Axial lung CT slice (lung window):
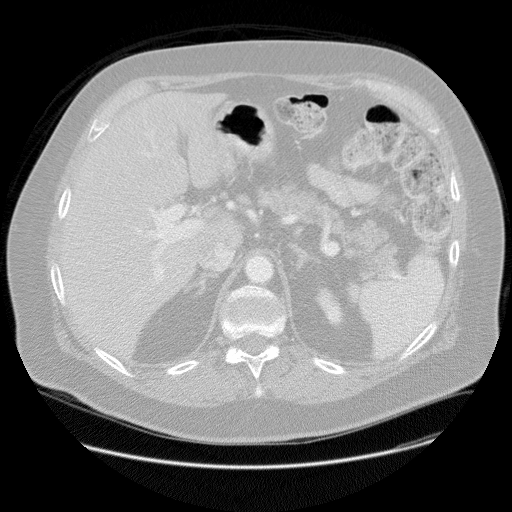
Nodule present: no